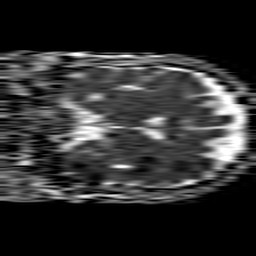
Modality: ADC
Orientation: coronal
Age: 66
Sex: male
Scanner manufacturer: philips
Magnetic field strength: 1.5 T
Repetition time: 4.6 s
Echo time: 0.08631 s